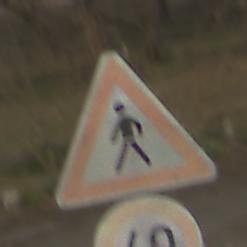
Verkehrszeichen: FussgaengerRechts
Zusatzzeichen unten: Geschwindigkeit40
Umgebung: Outdoor, Suburban
Tageszeit: MorningAfternoon
Wetter: PartlyCloudy
Licht: Natural
Jahreszeit: NotSpecified
Kontrast: HighContrast